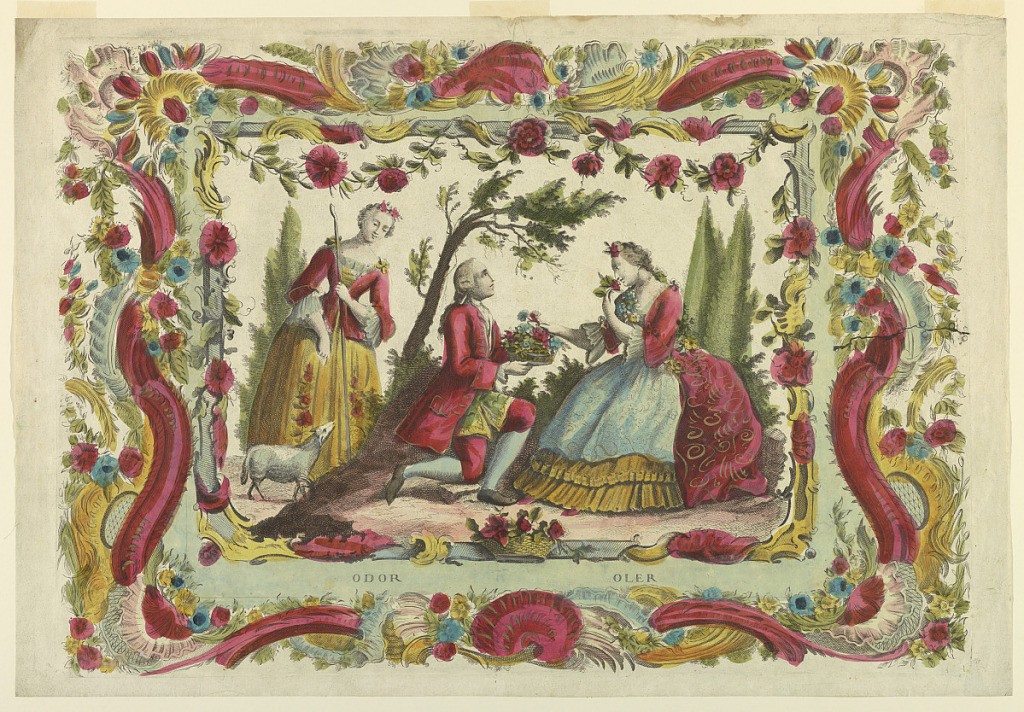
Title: Smel, from "Senses"
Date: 1750–1775
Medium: Brush and watercolor, gold on paper
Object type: Print
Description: Printed from two plates. A man offers a basket of flowers to a woman. At left are a shepherdess and a sheep. Narrow border of flowers and rocaille. Bottom: "ODOR" "OLDER". The same outer borderline as 1921-22-268.